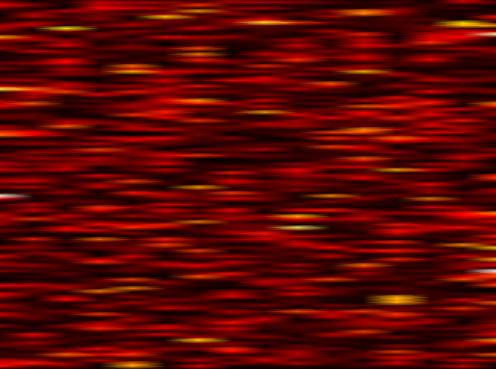
Label: FBMC